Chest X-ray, PA view. Patient: 51 years old, sex M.
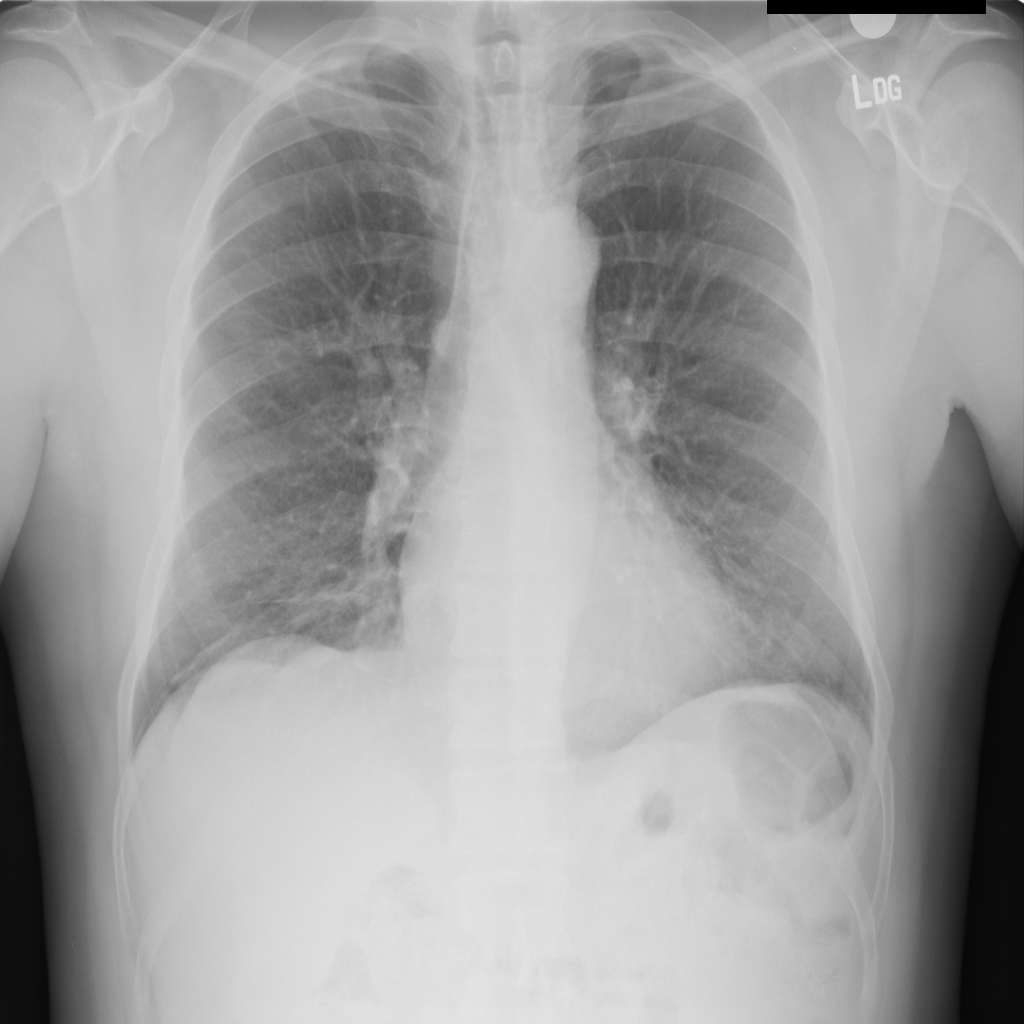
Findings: Atelectasis